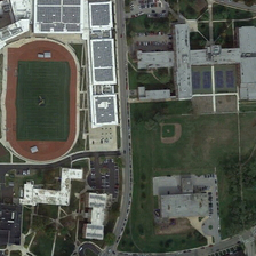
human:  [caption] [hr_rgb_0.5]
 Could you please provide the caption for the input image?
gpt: Most of the school consists of playground, teaching building and parking lot.

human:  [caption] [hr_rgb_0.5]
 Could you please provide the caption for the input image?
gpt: Most of the schools consist of teaching playgrounds, buildings and parking lots.

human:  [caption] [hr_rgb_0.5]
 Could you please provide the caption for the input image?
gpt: The school mainly includes playground and parking lot.

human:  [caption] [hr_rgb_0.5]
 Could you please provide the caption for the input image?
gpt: Most of the school consists of playgrounds, educational buildings and parking.

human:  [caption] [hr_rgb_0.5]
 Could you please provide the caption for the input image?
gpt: Most of the school consists of amusement parks, educational buildings and parking lots.